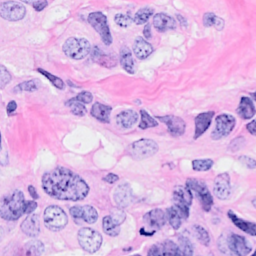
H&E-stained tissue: Breast